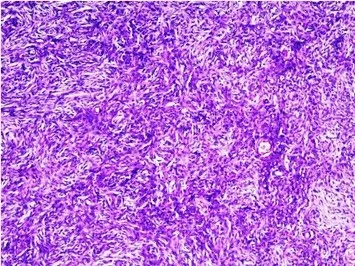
low-power view showing uniform, short spindle-shaped cells.
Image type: pathology (h&e)